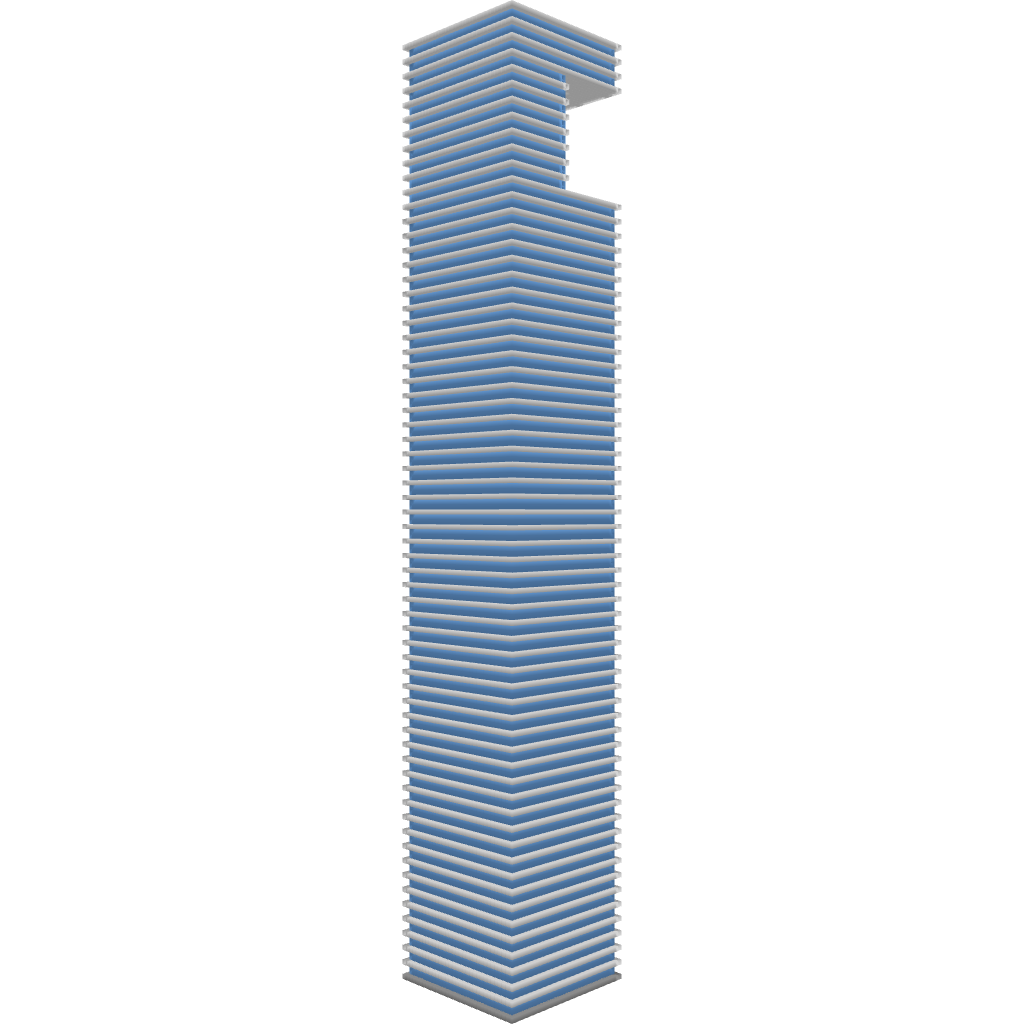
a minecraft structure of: Brickell CityCentre